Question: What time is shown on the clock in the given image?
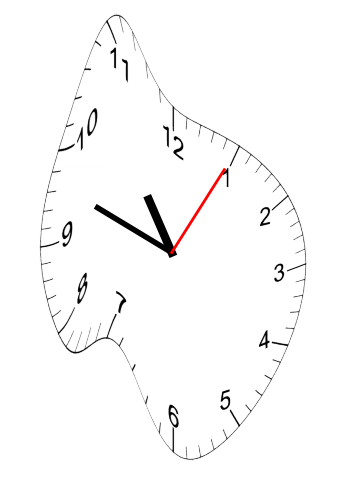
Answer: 10:48:05